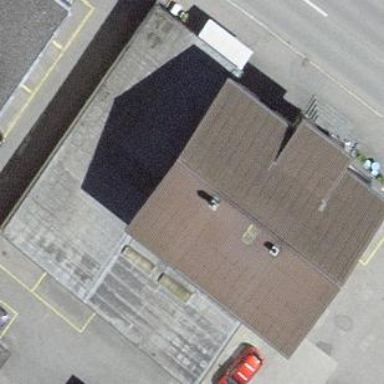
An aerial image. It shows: Commercial building.